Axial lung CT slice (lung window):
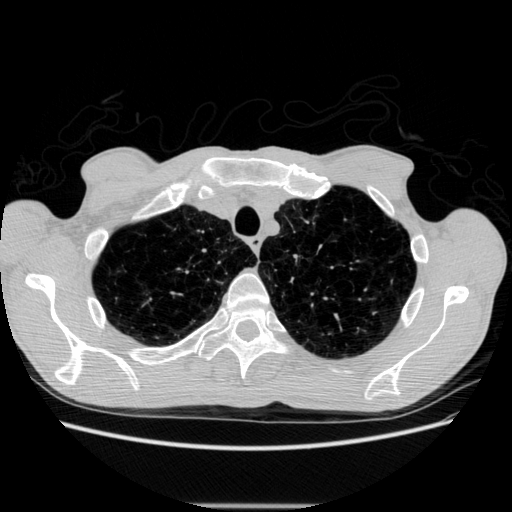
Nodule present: no